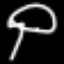
Label: mushroom